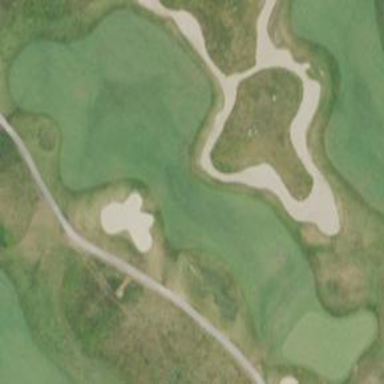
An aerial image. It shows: Grassy area designated as golf fairway.